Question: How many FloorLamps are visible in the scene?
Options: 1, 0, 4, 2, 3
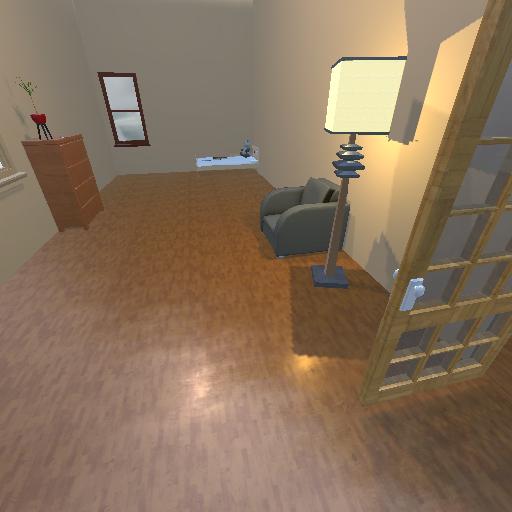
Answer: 1